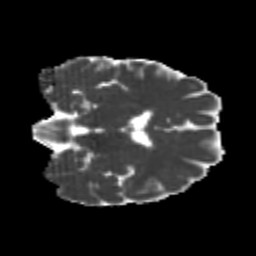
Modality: MD
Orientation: coronal
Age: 24
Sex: male
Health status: healthy
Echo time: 0.074 s